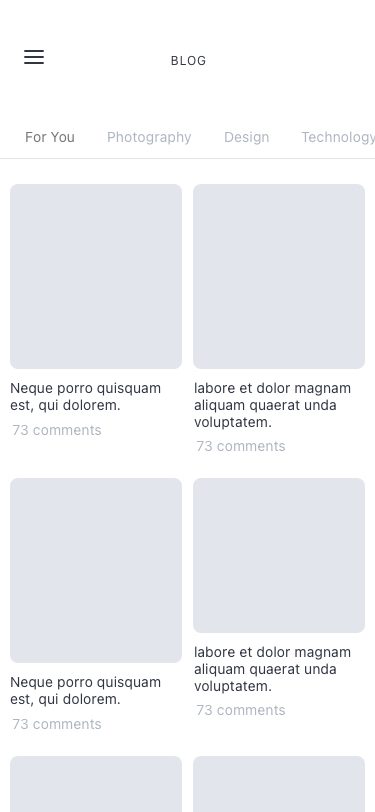
Text in this UI design:
labore et dolor magnam aliquam quaerat unda voluptatem.
73 comments
Neque porro quisquam est, qui dolorem.
73 comments
labore et dolor magnam aliquam quaerat unda voluptatem.
73 comments
Neque porro quisquam est, qui dolorem.
73 comments
For You
Concerts
Albums
Insturments
Blog